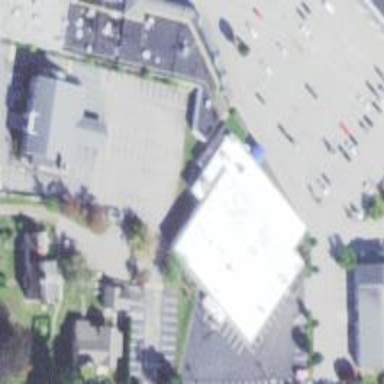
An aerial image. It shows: Building with bowling alley inside.